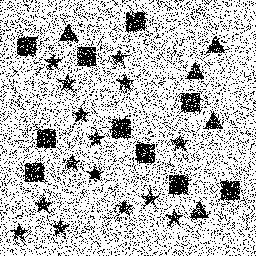
Squares: 10
Triangles: 5
Stars: 15
Total shapes: 30